Field crop: maize
Growth stage: 2
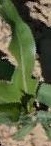
Species: maize